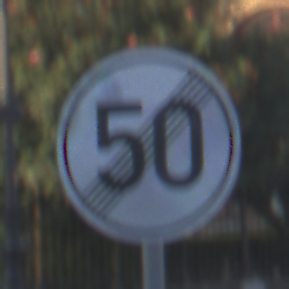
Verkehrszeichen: EndeGeschwindigkeit50
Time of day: SunriseSunset
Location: Outdoor (Urban)
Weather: PartlyCloudy
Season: NotSpecified
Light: Natural